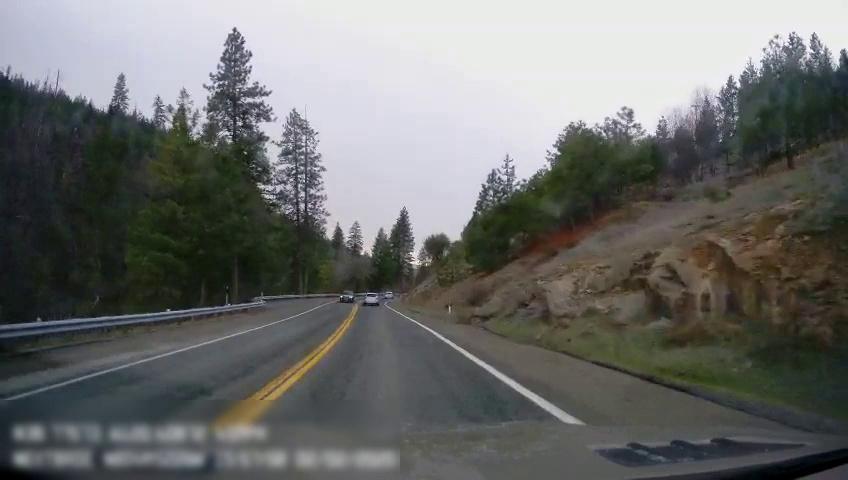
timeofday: Day
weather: Cloudy
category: Drivable Space
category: Vehicles | Car
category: Vehicles | SUV
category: Vehicles | Car
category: Lanes | Current Lane
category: Lanes | Current Lane
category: Lanes | Opposite Lane